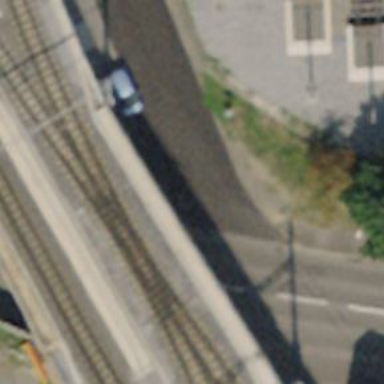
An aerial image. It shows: Railway crossing.